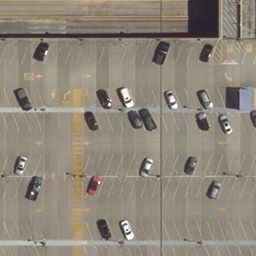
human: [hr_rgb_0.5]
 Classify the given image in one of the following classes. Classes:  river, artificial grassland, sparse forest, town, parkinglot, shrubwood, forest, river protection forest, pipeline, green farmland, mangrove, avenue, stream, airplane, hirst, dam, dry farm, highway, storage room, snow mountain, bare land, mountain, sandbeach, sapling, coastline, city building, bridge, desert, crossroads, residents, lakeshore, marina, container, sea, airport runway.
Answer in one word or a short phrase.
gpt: parkinglot